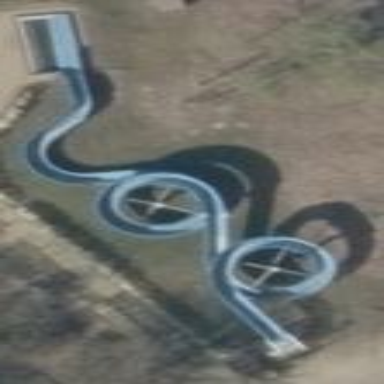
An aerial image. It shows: Playground featuring slide on leisure land.